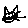
Label: cat